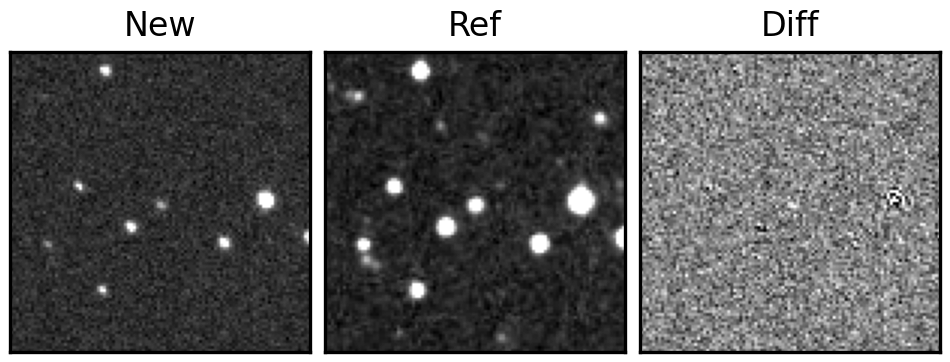
Label: real